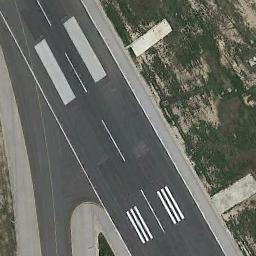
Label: runway